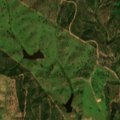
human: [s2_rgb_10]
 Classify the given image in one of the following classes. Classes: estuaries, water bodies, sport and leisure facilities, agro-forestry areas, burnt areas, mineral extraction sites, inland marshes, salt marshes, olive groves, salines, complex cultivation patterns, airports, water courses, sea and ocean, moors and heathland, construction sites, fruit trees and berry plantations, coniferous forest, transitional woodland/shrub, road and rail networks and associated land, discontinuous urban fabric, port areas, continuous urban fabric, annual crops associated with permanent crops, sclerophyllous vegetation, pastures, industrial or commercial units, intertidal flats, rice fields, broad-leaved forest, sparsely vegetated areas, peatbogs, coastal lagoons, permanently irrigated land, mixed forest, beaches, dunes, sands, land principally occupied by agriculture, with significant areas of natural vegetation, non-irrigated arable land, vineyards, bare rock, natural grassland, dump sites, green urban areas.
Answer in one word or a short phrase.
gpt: pastures, broad-leaved forest, coniferous forest, transitional woodland/shrub